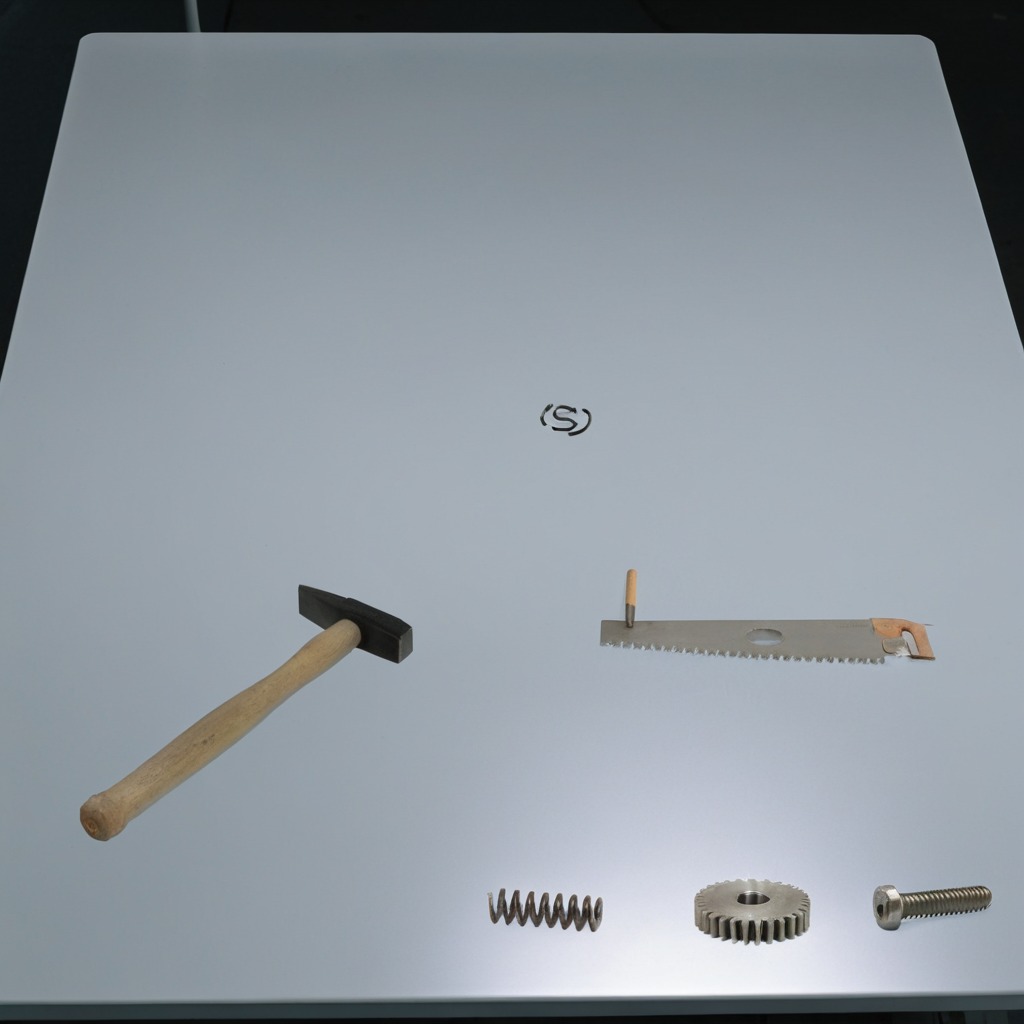
A steel gear with teeth, a hammer, a metal machine screw, a coiled metal spring, and a handheld metal saw are lying on the table.